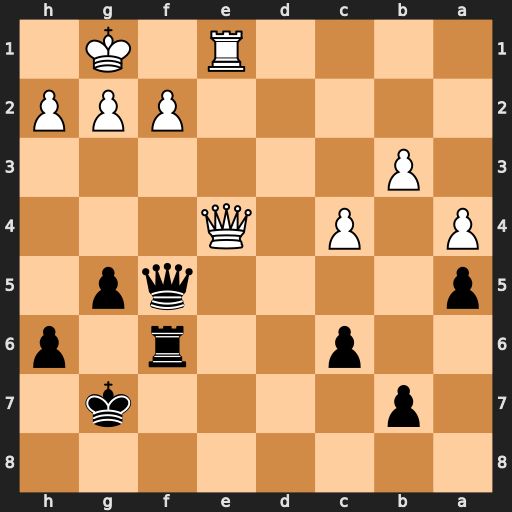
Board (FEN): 8/1p4k1/2p2r1p/p4qp1/P1P1Q3/1P6/5PPP/4R1K1
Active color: b
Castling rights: -
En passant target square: -
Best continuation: Qxf2+ Kh1 Qf1+ Rxf1 Rxf1#